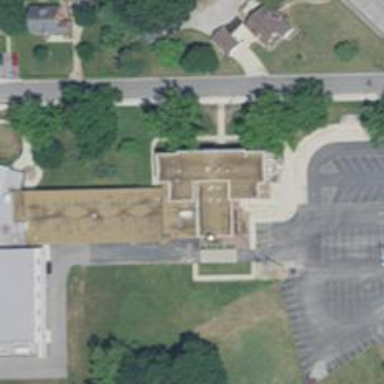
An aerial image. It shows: School building with school amenities.